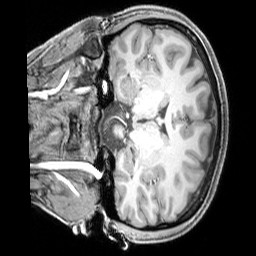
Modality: T1w
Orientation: coronal
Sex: female
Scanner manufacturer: siemens
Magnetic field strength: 3 T
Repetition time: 2.3 s
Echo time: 0.00226 s